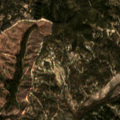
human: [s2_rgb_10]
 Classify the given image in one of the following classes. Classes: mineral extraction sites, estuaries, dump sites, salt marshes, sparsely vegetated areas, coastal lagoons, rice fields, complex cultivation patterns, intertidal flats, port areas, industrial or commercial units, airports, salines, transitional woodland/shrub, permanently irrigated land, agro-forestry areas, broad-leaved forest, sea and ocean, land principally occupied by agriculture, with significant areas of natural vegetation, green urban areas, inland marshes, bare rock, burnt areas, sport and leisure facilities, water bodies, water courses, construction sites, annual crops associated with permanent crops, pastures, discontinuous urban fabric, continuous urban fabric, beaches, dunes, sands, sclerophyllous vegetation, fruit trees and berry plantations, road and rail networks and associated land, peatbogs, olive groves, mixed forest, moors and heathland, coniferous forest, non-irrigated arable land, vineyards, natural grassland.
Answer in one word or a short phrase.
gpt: broad-leaved forest, transitional woodland/shrub